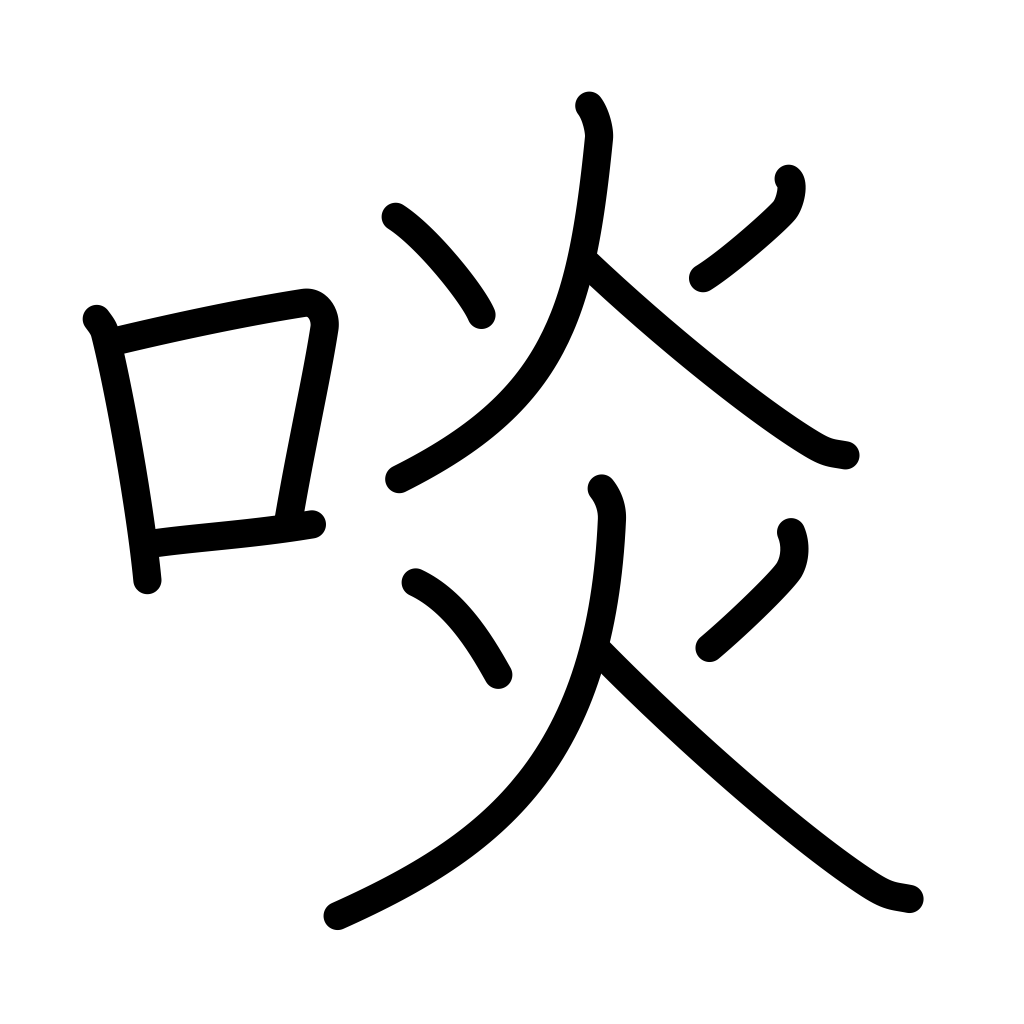
Meaning: eat